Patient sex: F
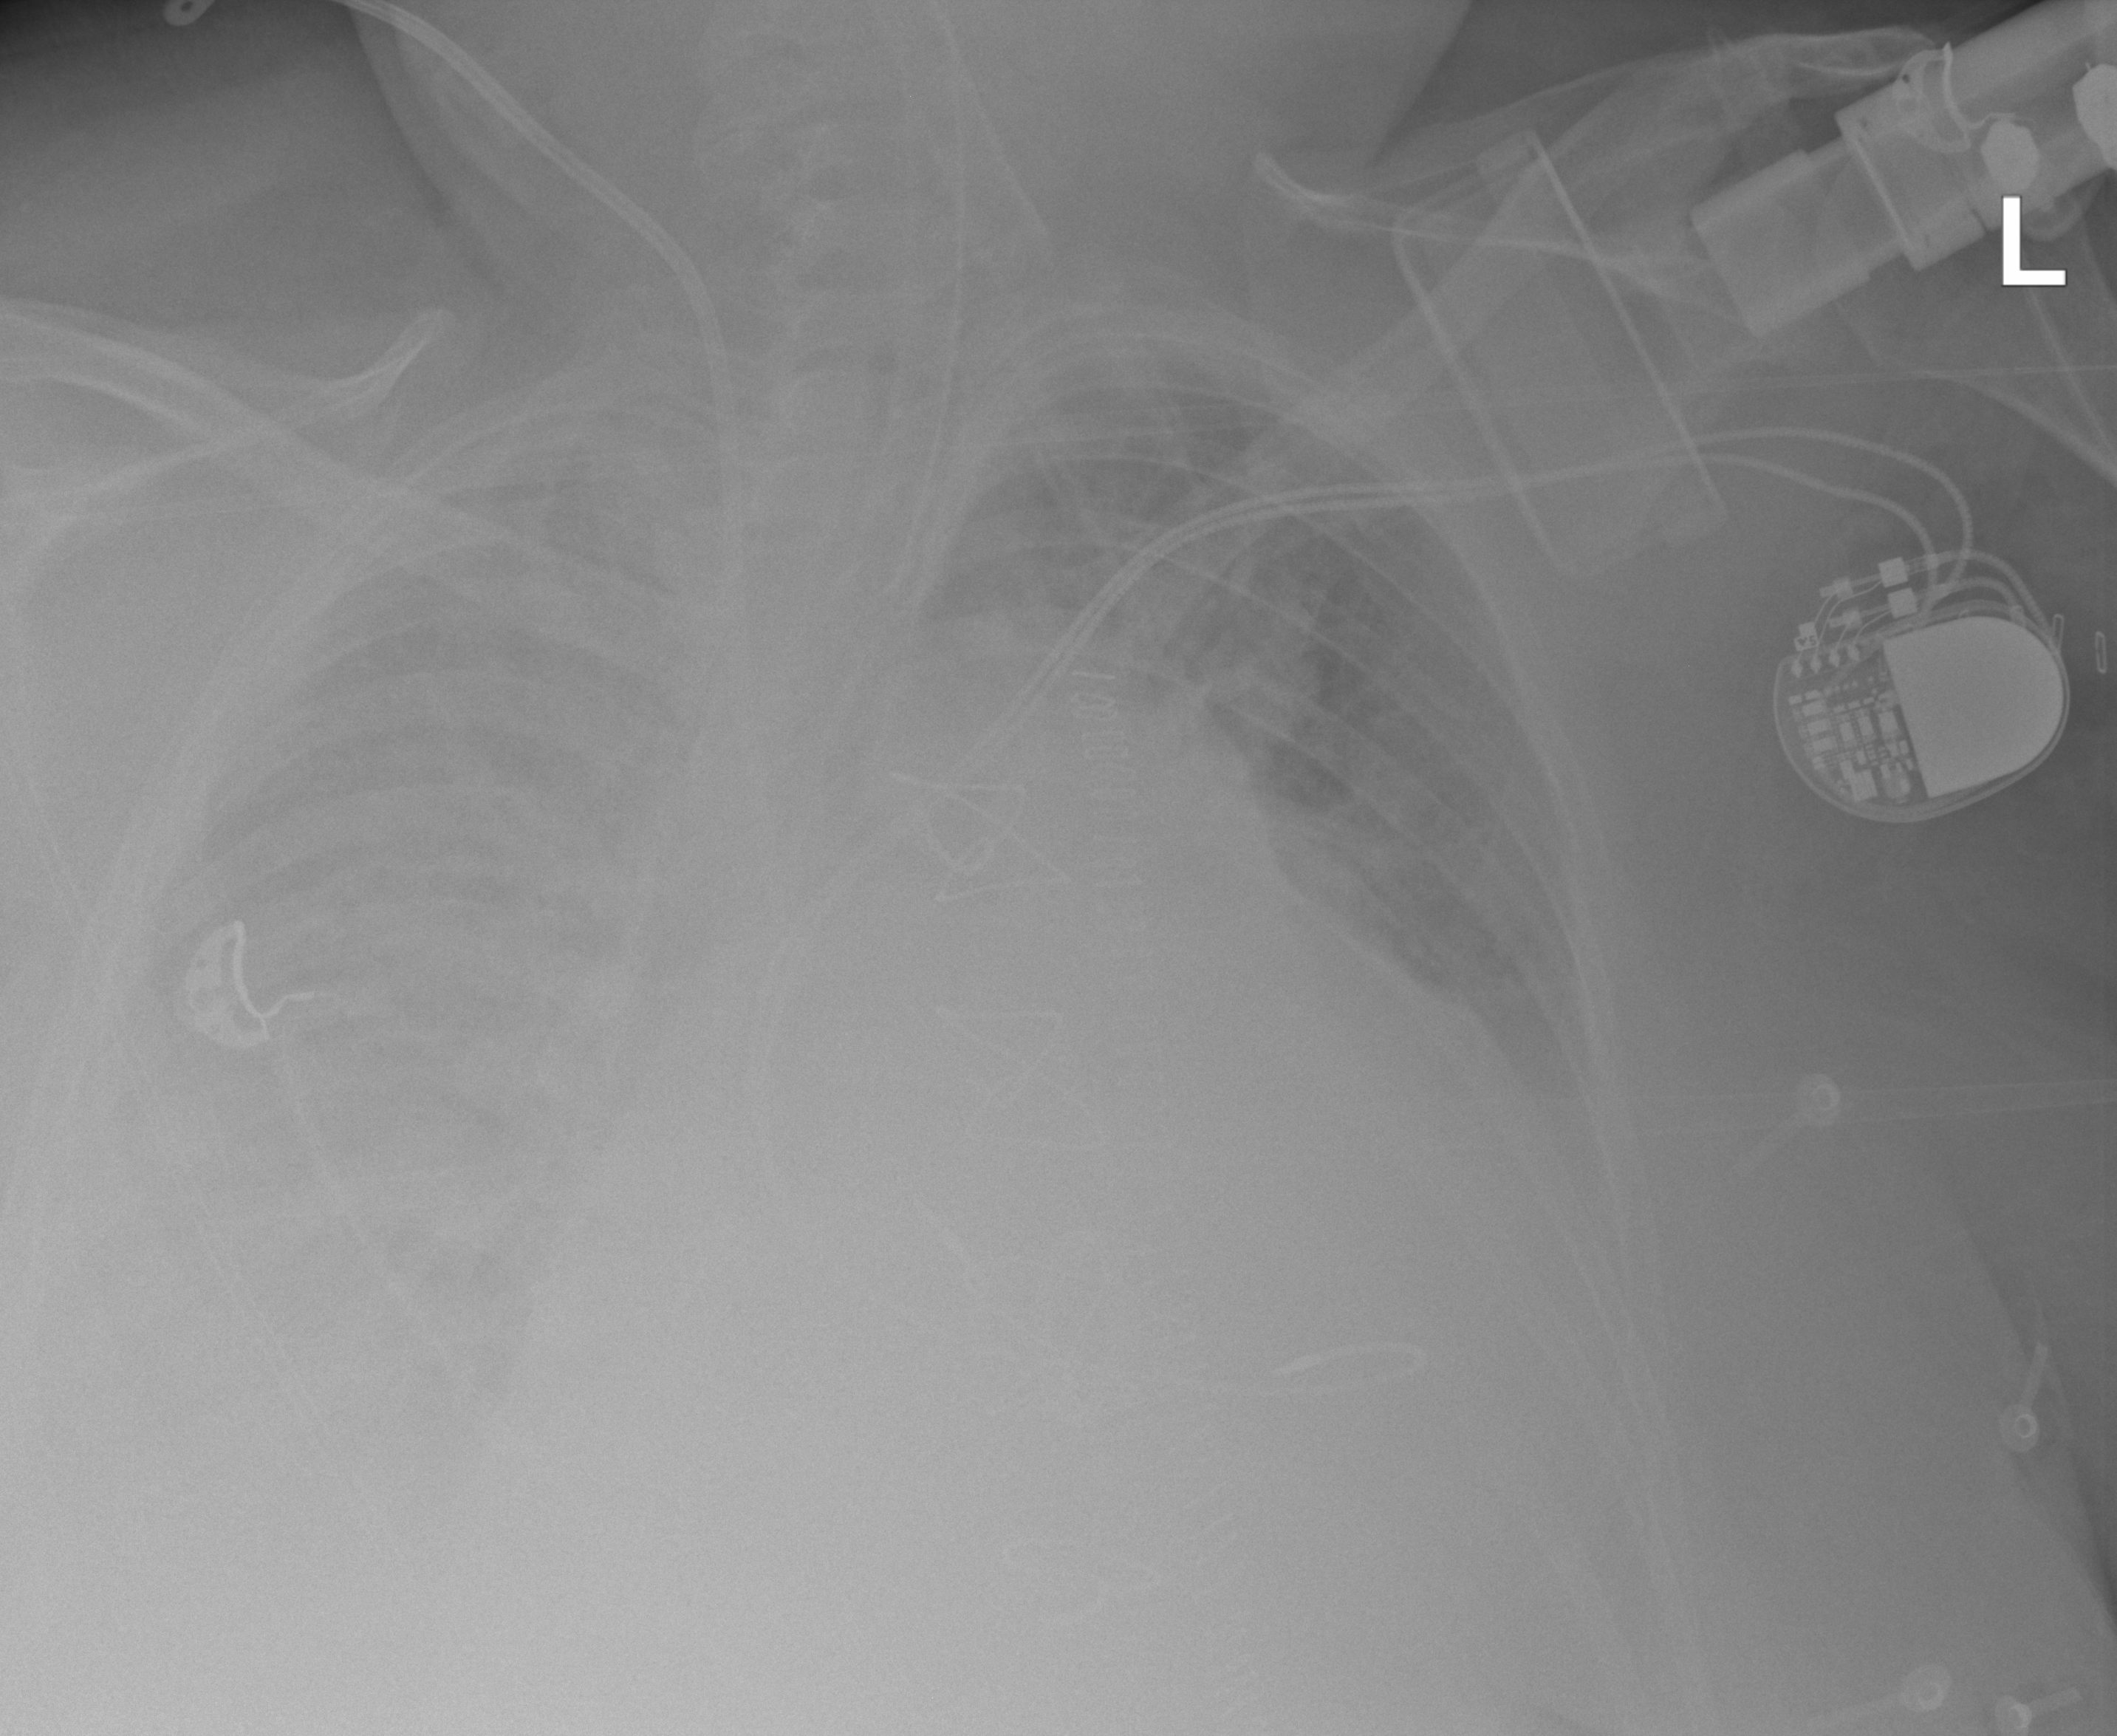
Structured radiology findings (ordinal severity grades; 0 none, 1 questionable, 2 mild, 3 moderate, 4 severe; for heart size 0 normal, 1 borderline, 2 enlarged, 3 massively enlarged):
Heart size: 2
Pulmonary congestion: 2
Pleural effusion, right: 3
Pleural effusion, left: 2
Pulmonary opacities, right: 3
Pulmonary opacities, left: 0
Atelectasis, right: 3
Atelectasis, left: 2